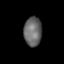
Tissue: lung
Cell type: Fibroblasts
Senescence score: 0.6145
Nuclear area (px): 511
Mean DAPI intensity: 103.699